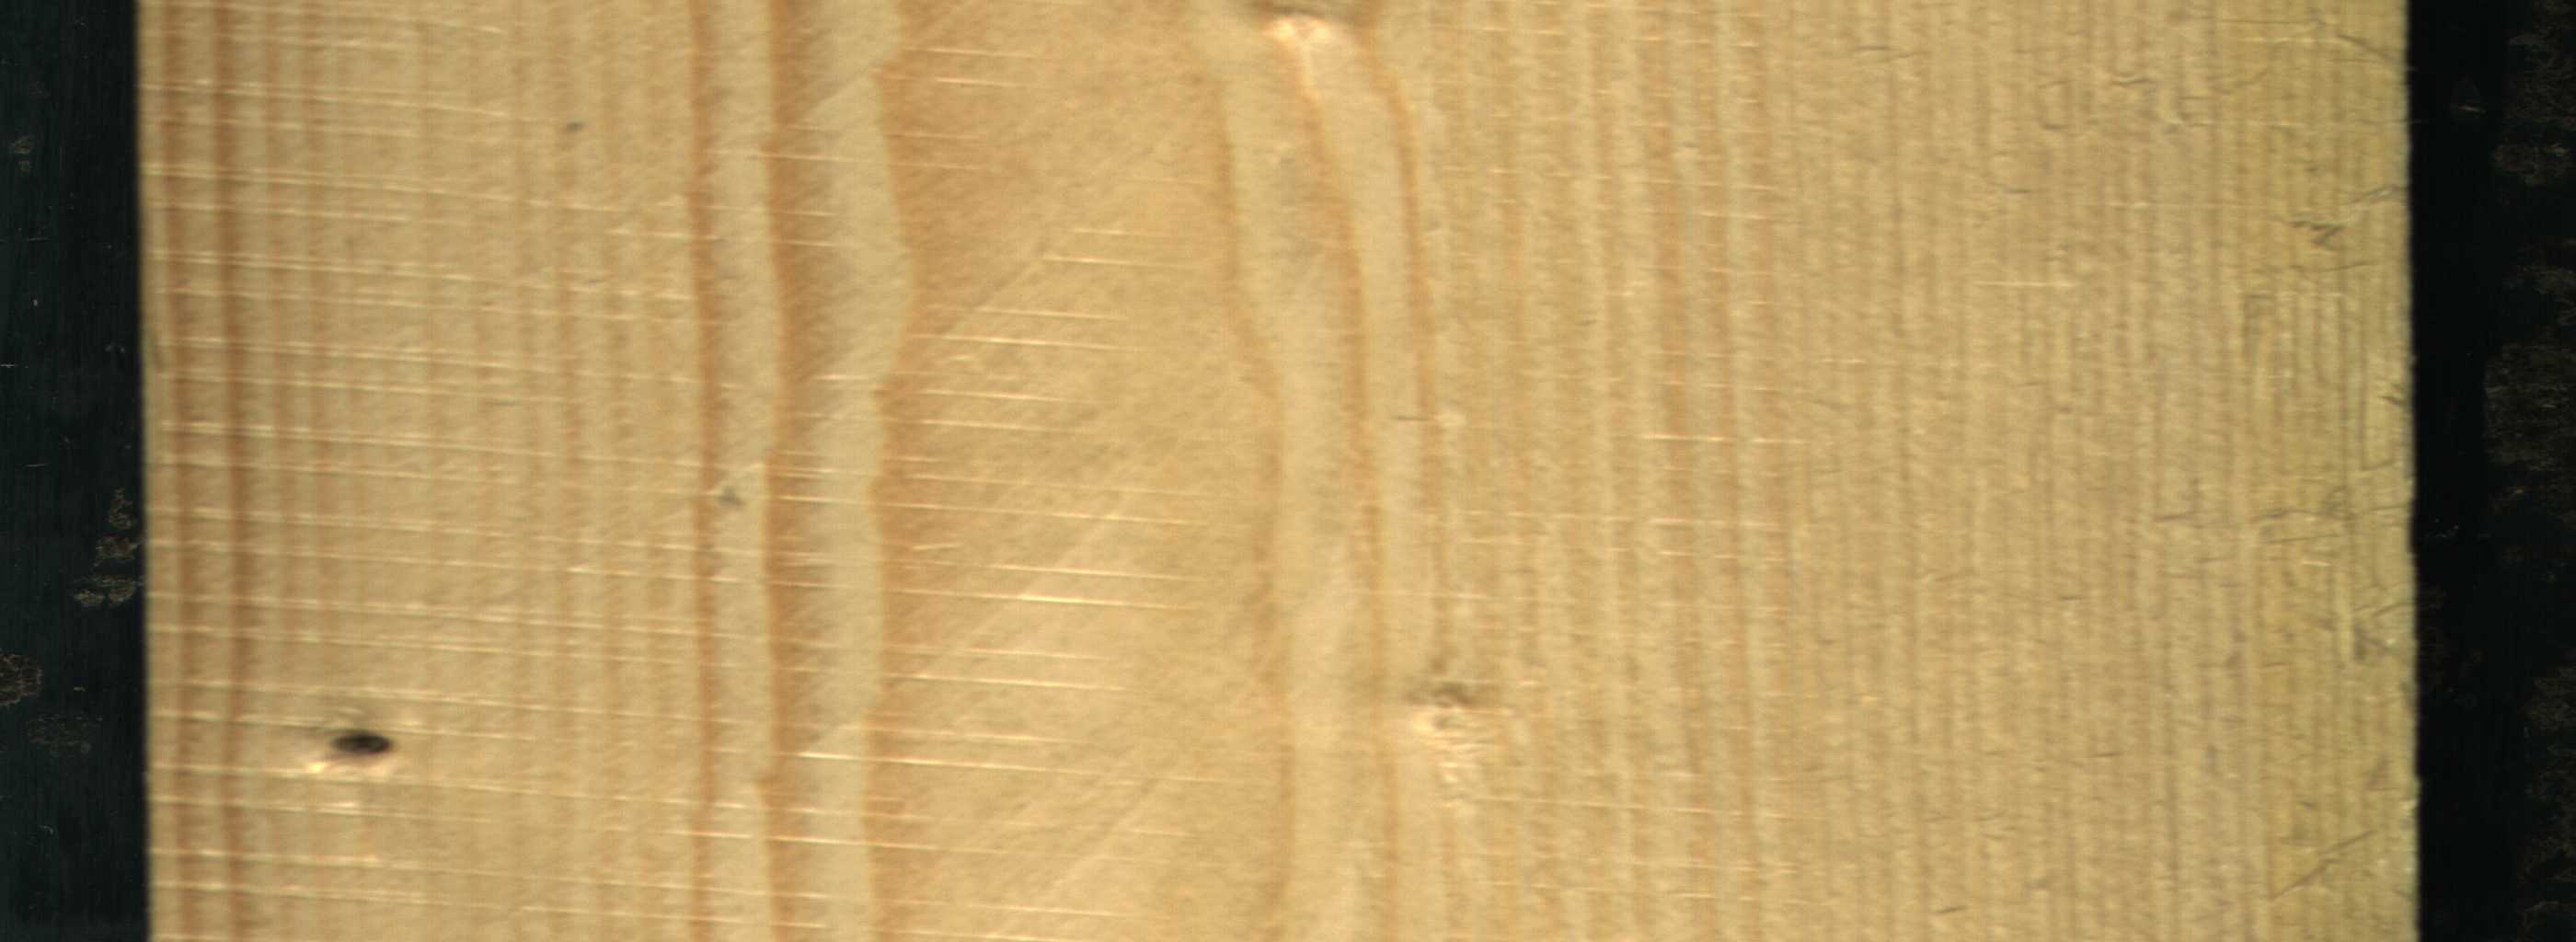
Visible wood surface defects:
Dead_Knot